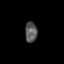
Tissue: skin
Cell type: Epithelial cells
Senescence score: 0.2269
Nuclear area (px): 245
Mean DAPI intensity: 87.914